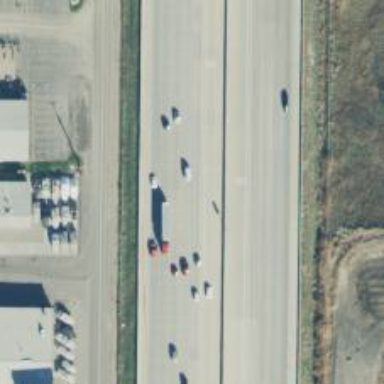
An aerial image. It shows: Motorway.